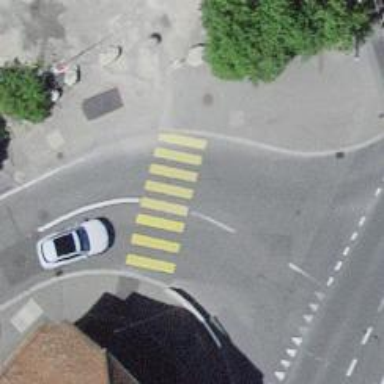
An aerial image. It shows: Marked crossing on the road.